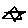
Label: star